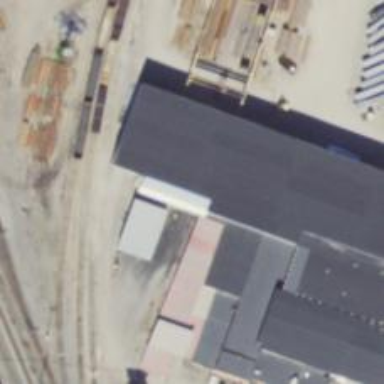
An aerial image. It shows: Railway siding with rails.